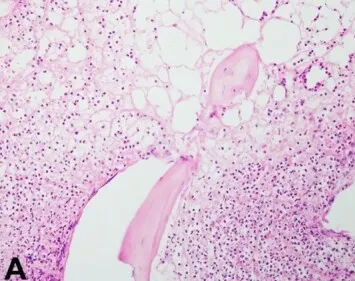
Microscopic image of amputation specimen showing osteonecrosis with empty osteocyte cavities surrounded by sheets of neutrophils indicative of acute osteomyelitis (H&E stain 100X).
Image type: pathology (h&e)